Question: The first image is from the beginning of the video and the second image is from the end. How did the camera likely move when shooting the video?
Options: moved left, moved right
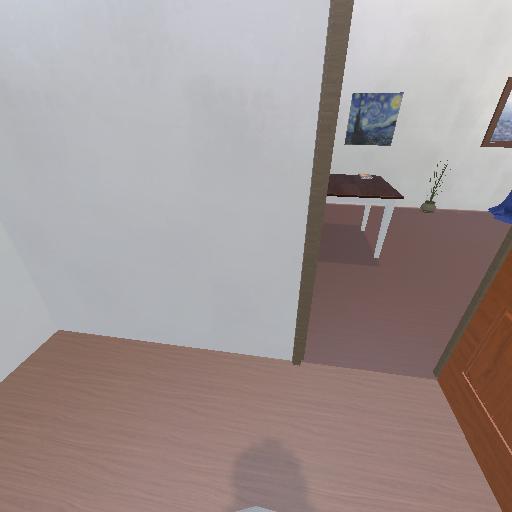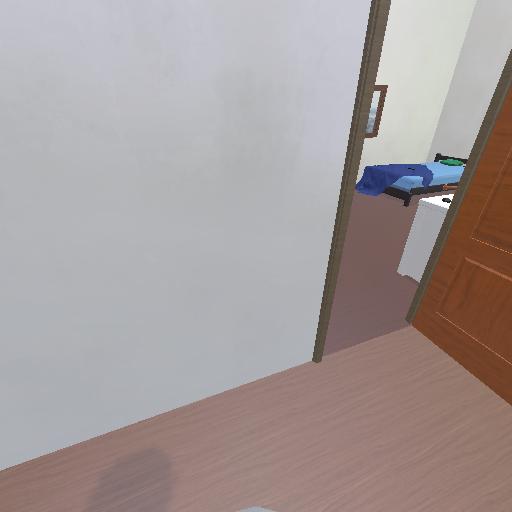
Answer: moved left